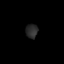
Tissue: skin
Cell type: Epithelial cells
Senescence score: 0.2705
Nuclear area (px): 166
Mean DAPI intensity: 42.145